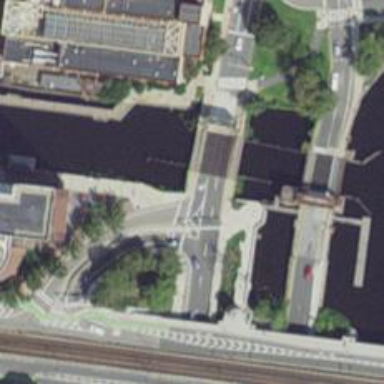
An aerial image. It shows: Bascule bridge for pedestrians.